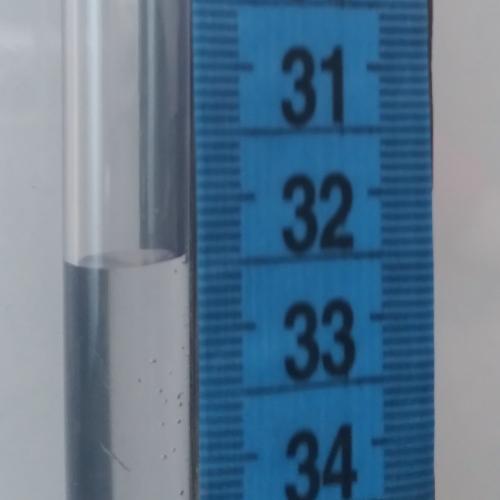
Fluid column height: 32.5 cm